Field crop: tomato
Growth stage: 1
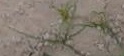
Species: cyperus